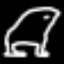
Label: frog